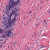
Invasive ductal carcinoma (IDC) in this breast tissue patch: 0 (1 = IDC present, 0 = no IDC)